Field crop: tomato
Growth stage: 1
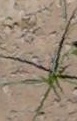
Species: cyperus